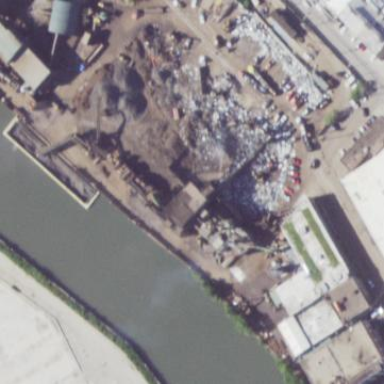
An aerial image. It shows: Brownfield site.